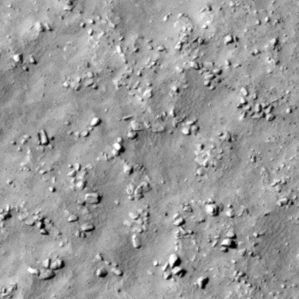
Label: non_frost